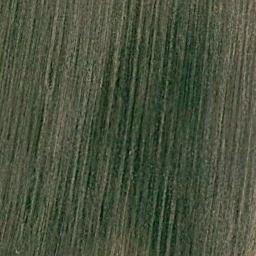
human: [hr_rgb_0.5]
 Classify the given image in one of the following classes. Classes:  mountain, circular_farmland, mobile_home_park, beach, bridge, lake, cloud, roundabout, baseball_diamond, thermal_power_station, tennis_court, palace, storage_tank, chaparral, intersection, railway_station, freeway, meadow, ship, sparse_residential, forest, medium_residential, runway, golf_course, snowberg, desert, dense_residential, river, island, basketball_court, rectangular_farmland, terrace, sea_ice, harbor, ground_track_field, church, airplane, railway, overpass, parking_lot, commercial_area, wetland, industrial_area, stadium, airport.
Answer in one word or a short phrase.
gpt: meadow